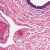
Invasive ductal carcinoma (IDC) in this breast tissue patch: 0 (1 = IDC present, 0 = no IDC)